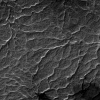
Atmospheric dust classification: not_dusty